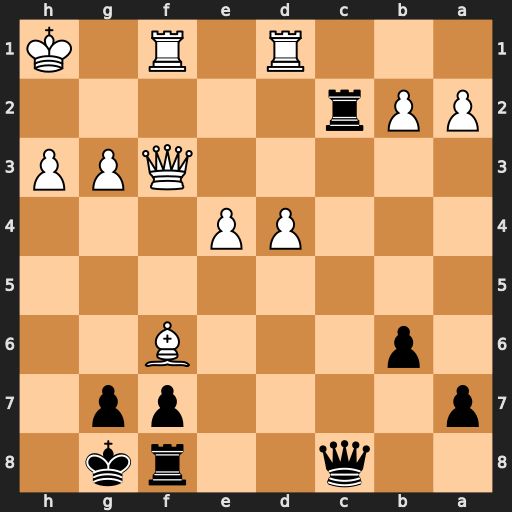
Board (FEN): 2q2rk1/p4pp1/1p3B2/8/3PP3/5QPP/PPr5/3R1R1K
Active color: b
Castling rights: -
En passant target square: -
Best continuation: Qxh3+ Kg1 Qh2#